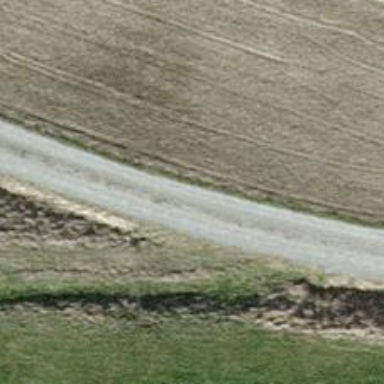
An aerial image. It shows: Pebblestone track with grade2 tracktype.